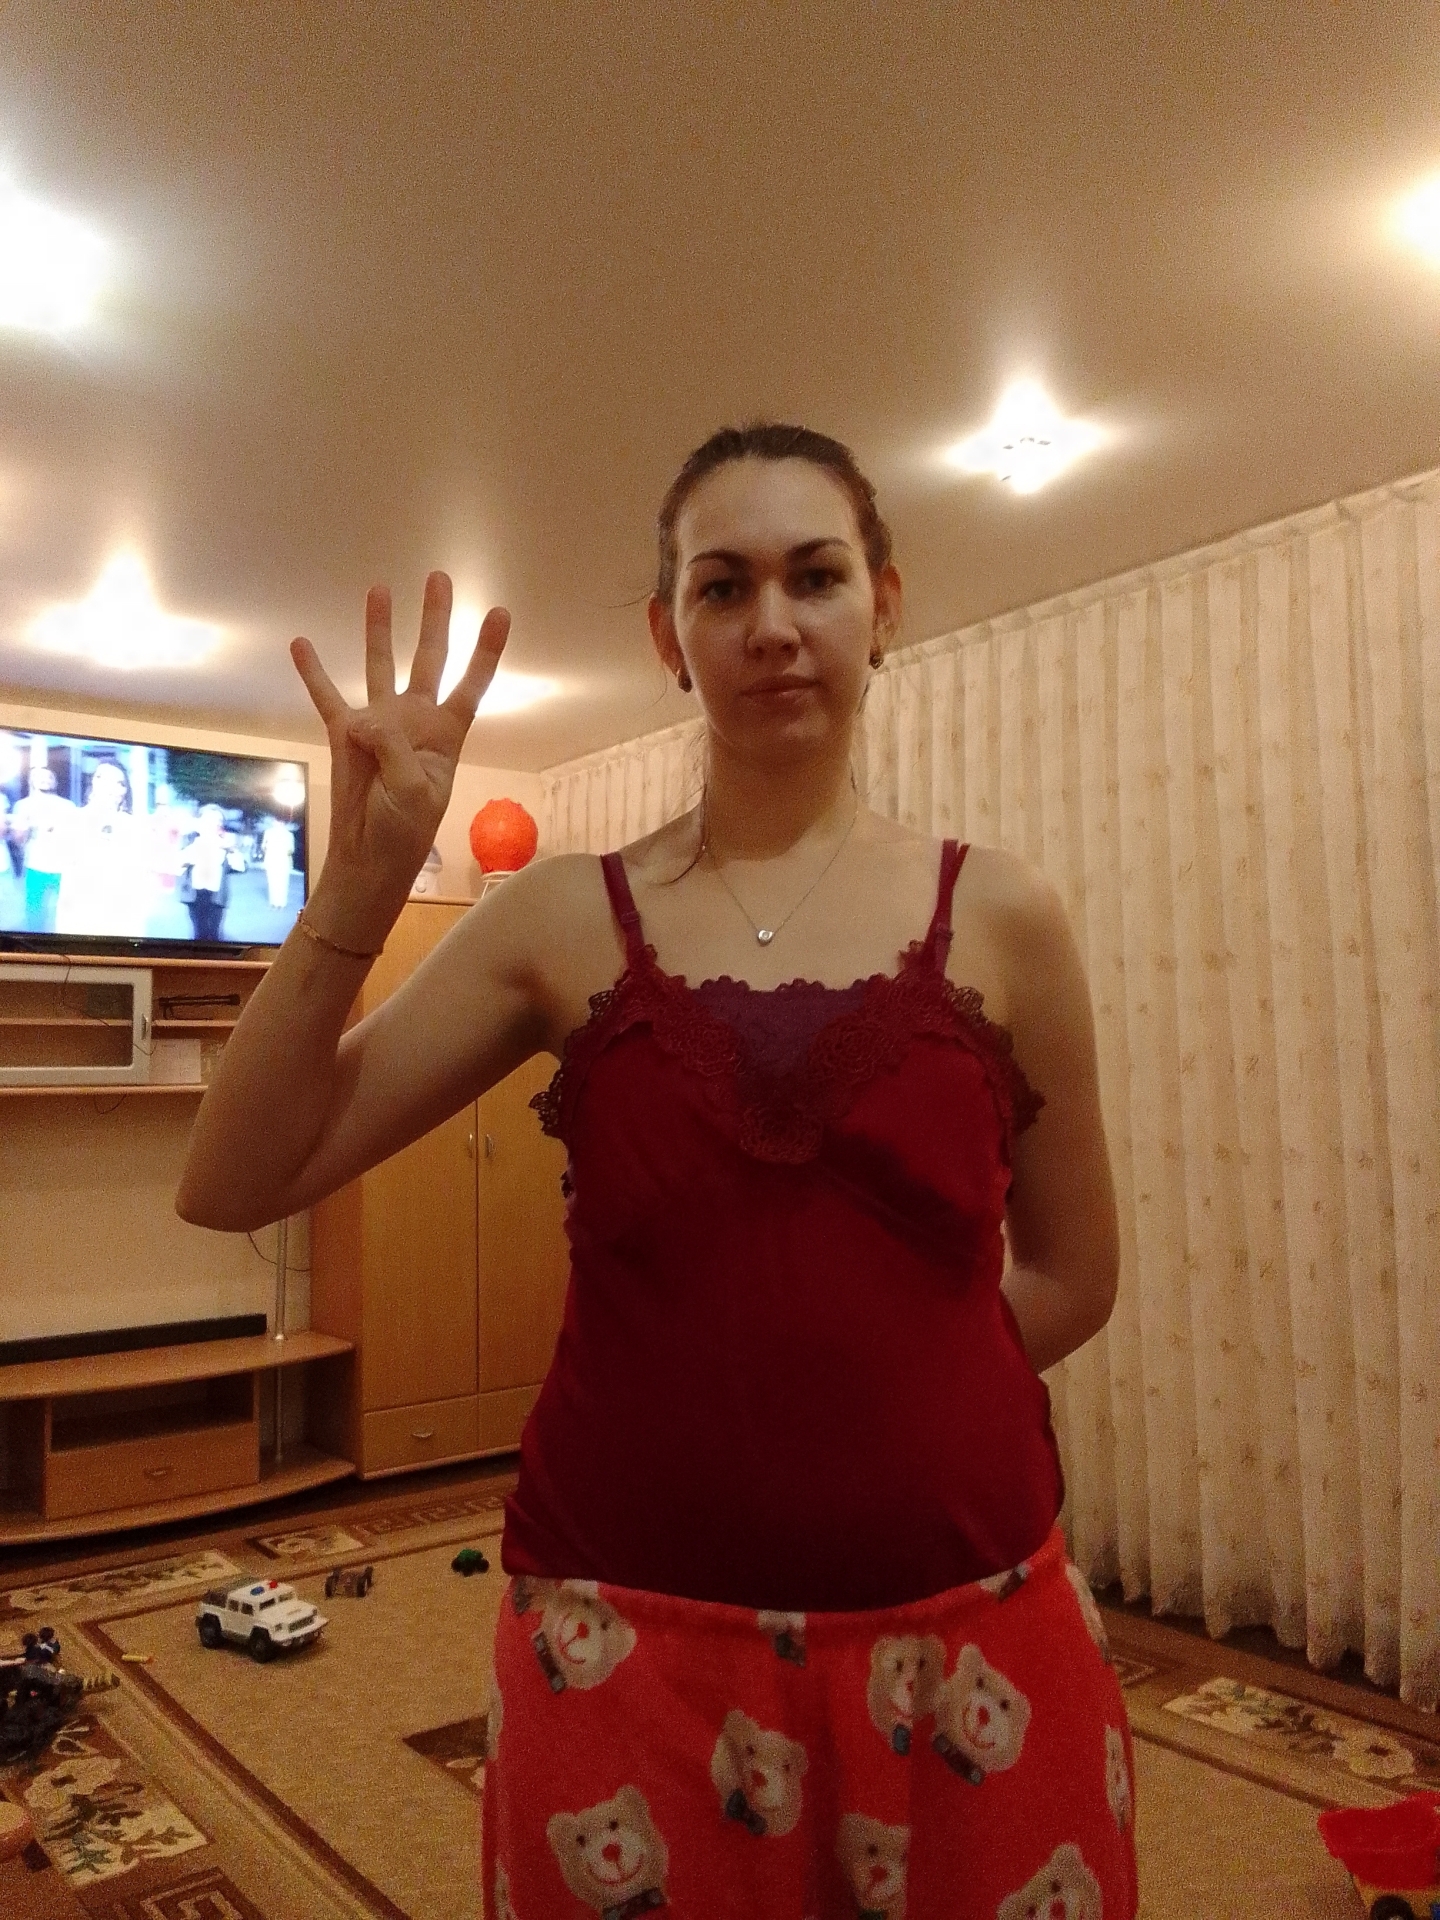
Label: noise